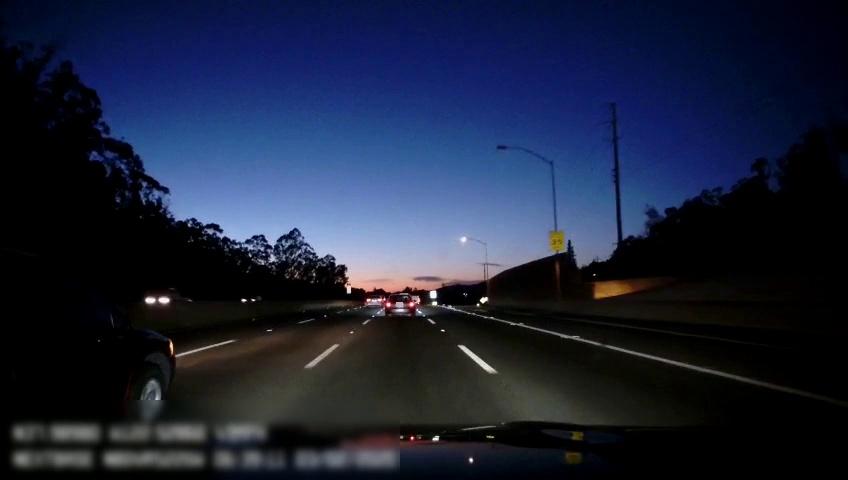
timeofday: Night
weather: Other
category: Drivable Space
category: Vehicles | Car
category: Vehicles | Car
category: Vehicles | SUV
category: Vehicles | Truck
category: Vehicles | SUV
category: Lanes | Alternate Lane
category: Lanes | Alternate Lane
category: Lanes | Current Lane
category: Lanes | Current Lane
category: Lanes | Alternate Lane
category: Lanes | Alternate Lane
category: Traffic | Signs
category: Traffic | Signs